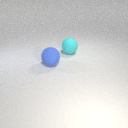
large blue rubber sphere to the left of large cyan rubber sphere